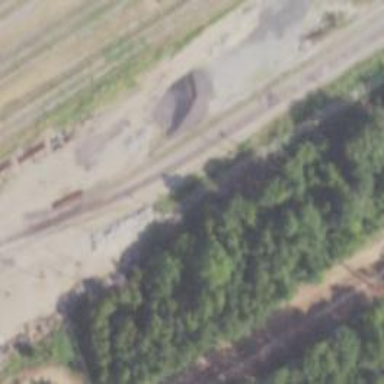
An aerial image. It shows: Railway yard.